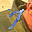
Label: 7